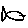
Label: fish